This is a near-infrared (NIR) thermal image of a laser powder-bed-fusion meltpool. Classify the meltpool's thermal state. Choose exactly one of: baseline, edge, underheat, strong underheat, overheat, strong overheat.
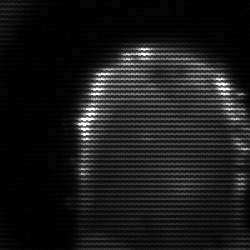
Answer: baseline